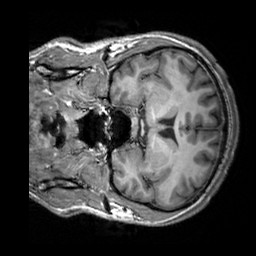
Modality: T1w
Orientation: coronal
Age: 29
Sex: male
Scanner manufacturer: siemens
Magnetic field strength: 3 T
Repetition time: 2.3 s
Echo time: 0.00303 s